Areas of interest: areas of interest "Business Office Building"
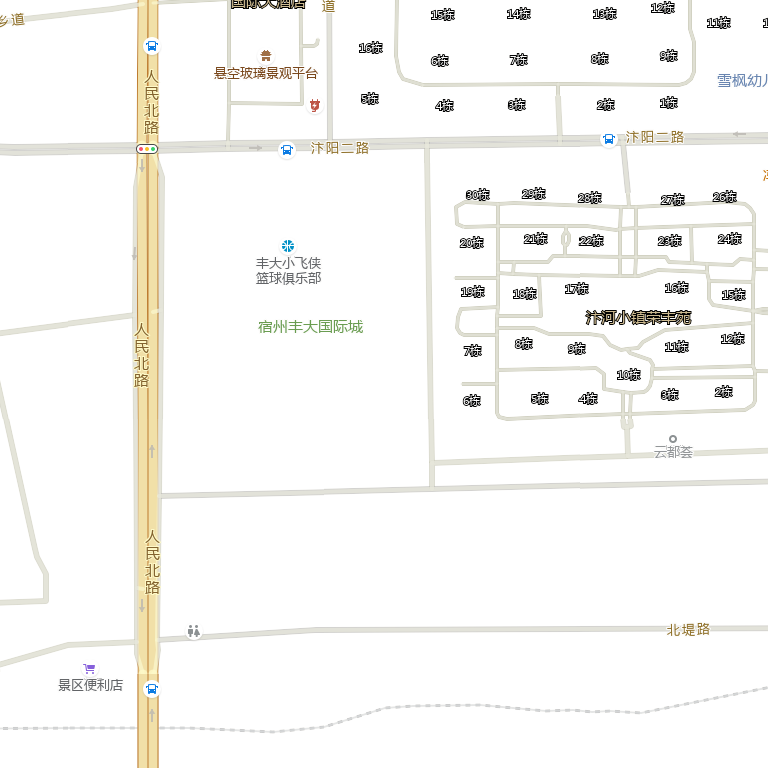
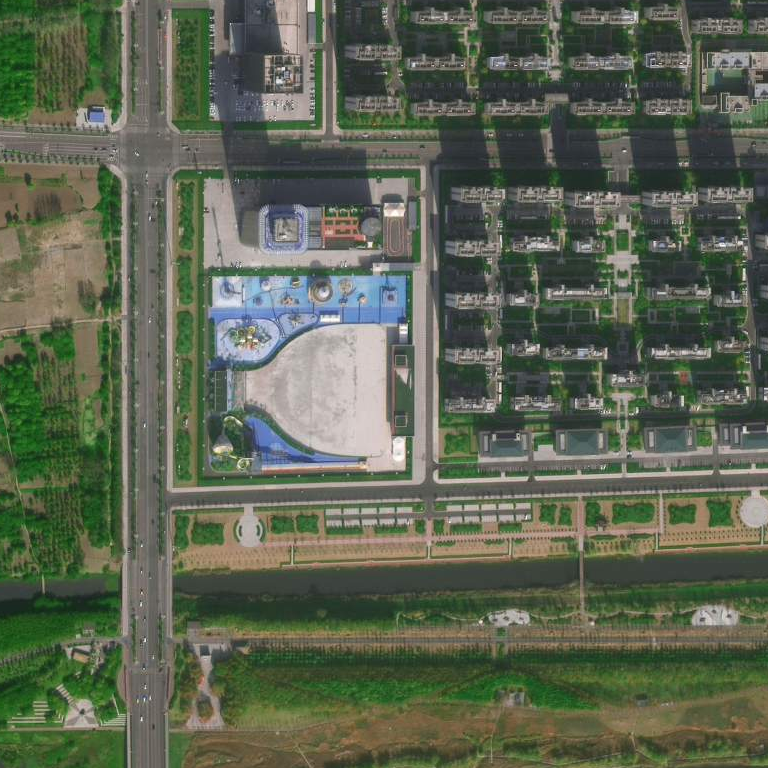